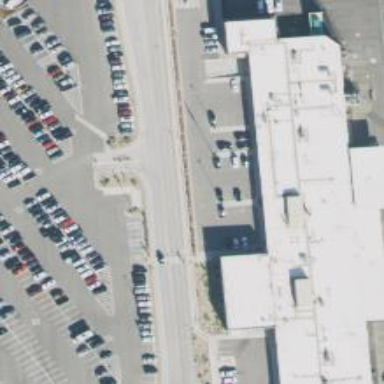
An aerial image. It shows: Parking space is available.